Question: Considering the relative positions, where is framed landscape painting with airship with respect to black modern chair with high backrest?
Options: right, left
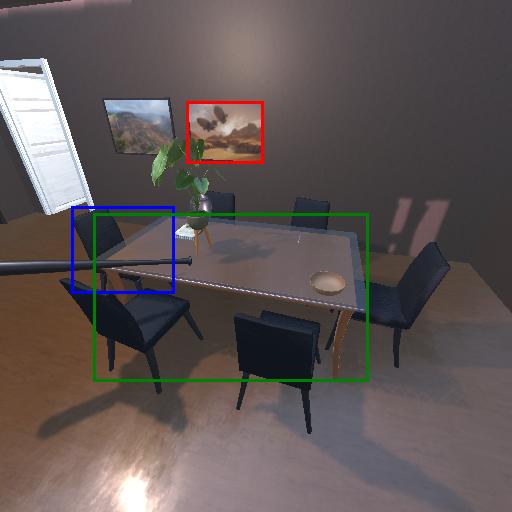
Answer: right